Question: I am very confused with the 3D lookalike animation of Tiles on the Timeline in the Google Plus iOS App. I am working on it but I am not able to find success in creating a perfect 3D animation of the Objects. I have some simple knowledge regarding Animations with blocks for UIView elements. But I don't know how to apply a 3D Transition.
Could you help me?
I found <URL> but its for android and answers are for js. Something similar to this.

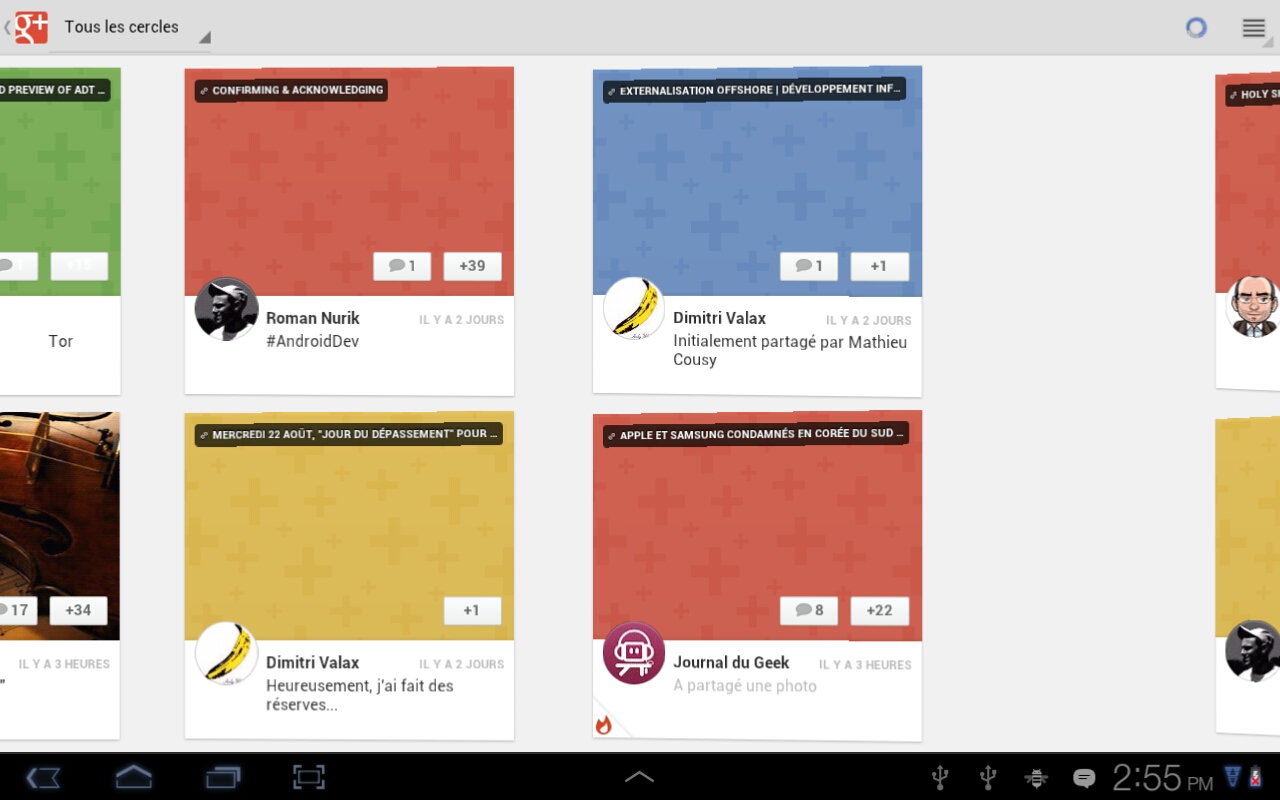
Answer: Did it myselves via CATransform3D after understanding Nikola's answer...
GitHub LInk :
<URL>